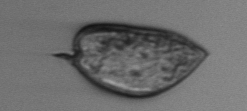
Label: Prorocentrum_micans